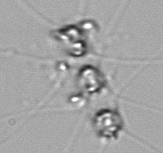
Label: Chaetoceros_didymus_TAG_external_flagellate